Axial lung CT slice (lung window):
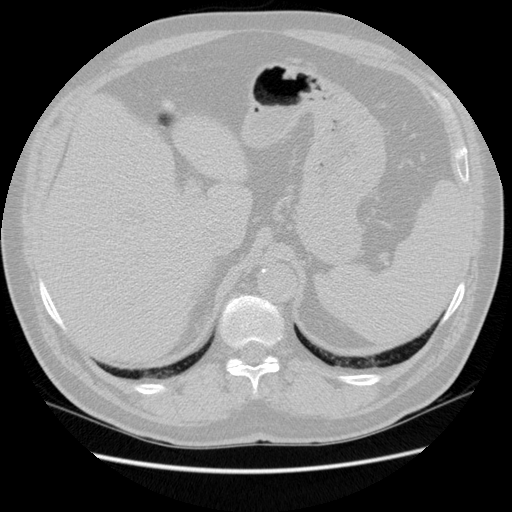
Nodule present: no